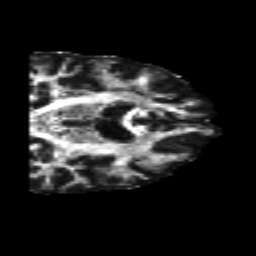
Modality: FA
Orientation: coronal
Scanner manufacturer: siemens
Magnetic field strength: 3 T
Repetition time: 6.8 s
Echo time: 0.093 s